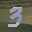
Label: 3